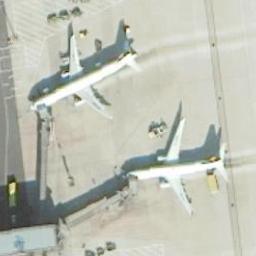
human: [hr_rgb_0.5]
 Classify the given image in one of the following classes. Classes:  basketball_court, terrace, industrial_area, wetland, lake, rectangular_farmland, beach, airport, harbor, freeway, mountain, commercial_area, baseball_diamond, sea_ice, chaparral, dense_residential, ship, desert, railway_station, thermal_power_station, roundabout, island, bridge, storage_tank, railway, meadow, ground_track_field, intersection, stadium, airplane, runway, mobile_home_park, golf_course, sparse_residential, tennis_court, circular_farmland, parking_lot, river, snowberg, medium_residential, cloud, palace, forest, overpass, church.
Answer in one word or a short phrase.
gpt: airplane